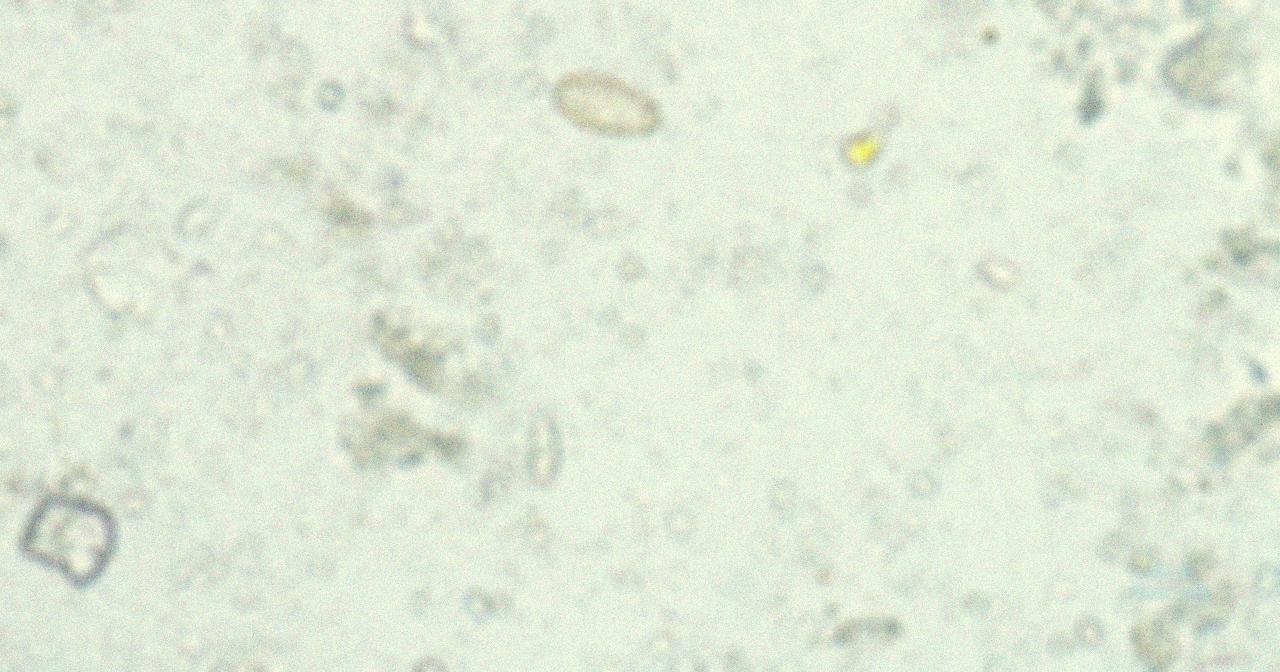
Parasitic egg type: Opisthorchis viverrine